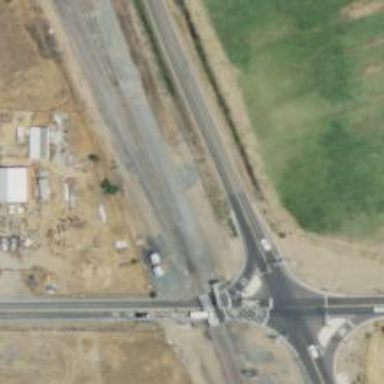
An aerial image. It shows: Tertiary link road.